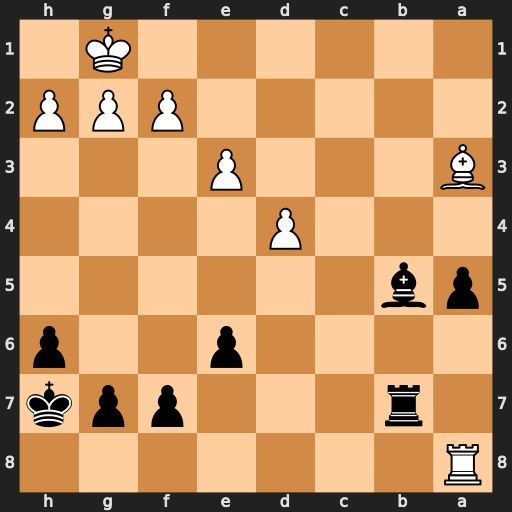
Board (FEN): R7/1r3ppk/4p2p/pb6/3P4/B3P3/5PPP/6K1
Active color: b
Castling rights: -
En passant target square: -
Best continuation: Bc6 f4 Rb1+ Kf2 Bxa8